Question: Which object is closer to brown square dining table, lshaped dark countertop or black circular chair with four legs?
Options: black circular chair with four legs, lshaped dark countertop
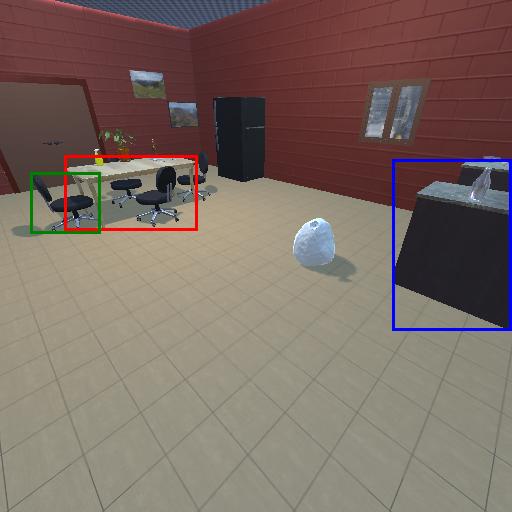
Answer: black circular chair with four legs